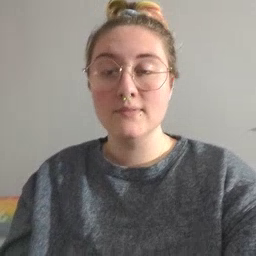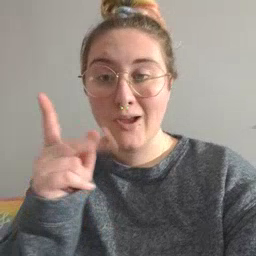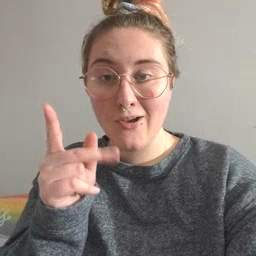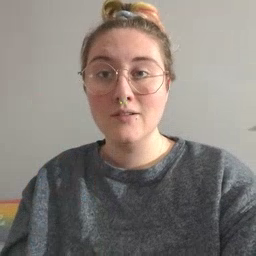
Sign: dog